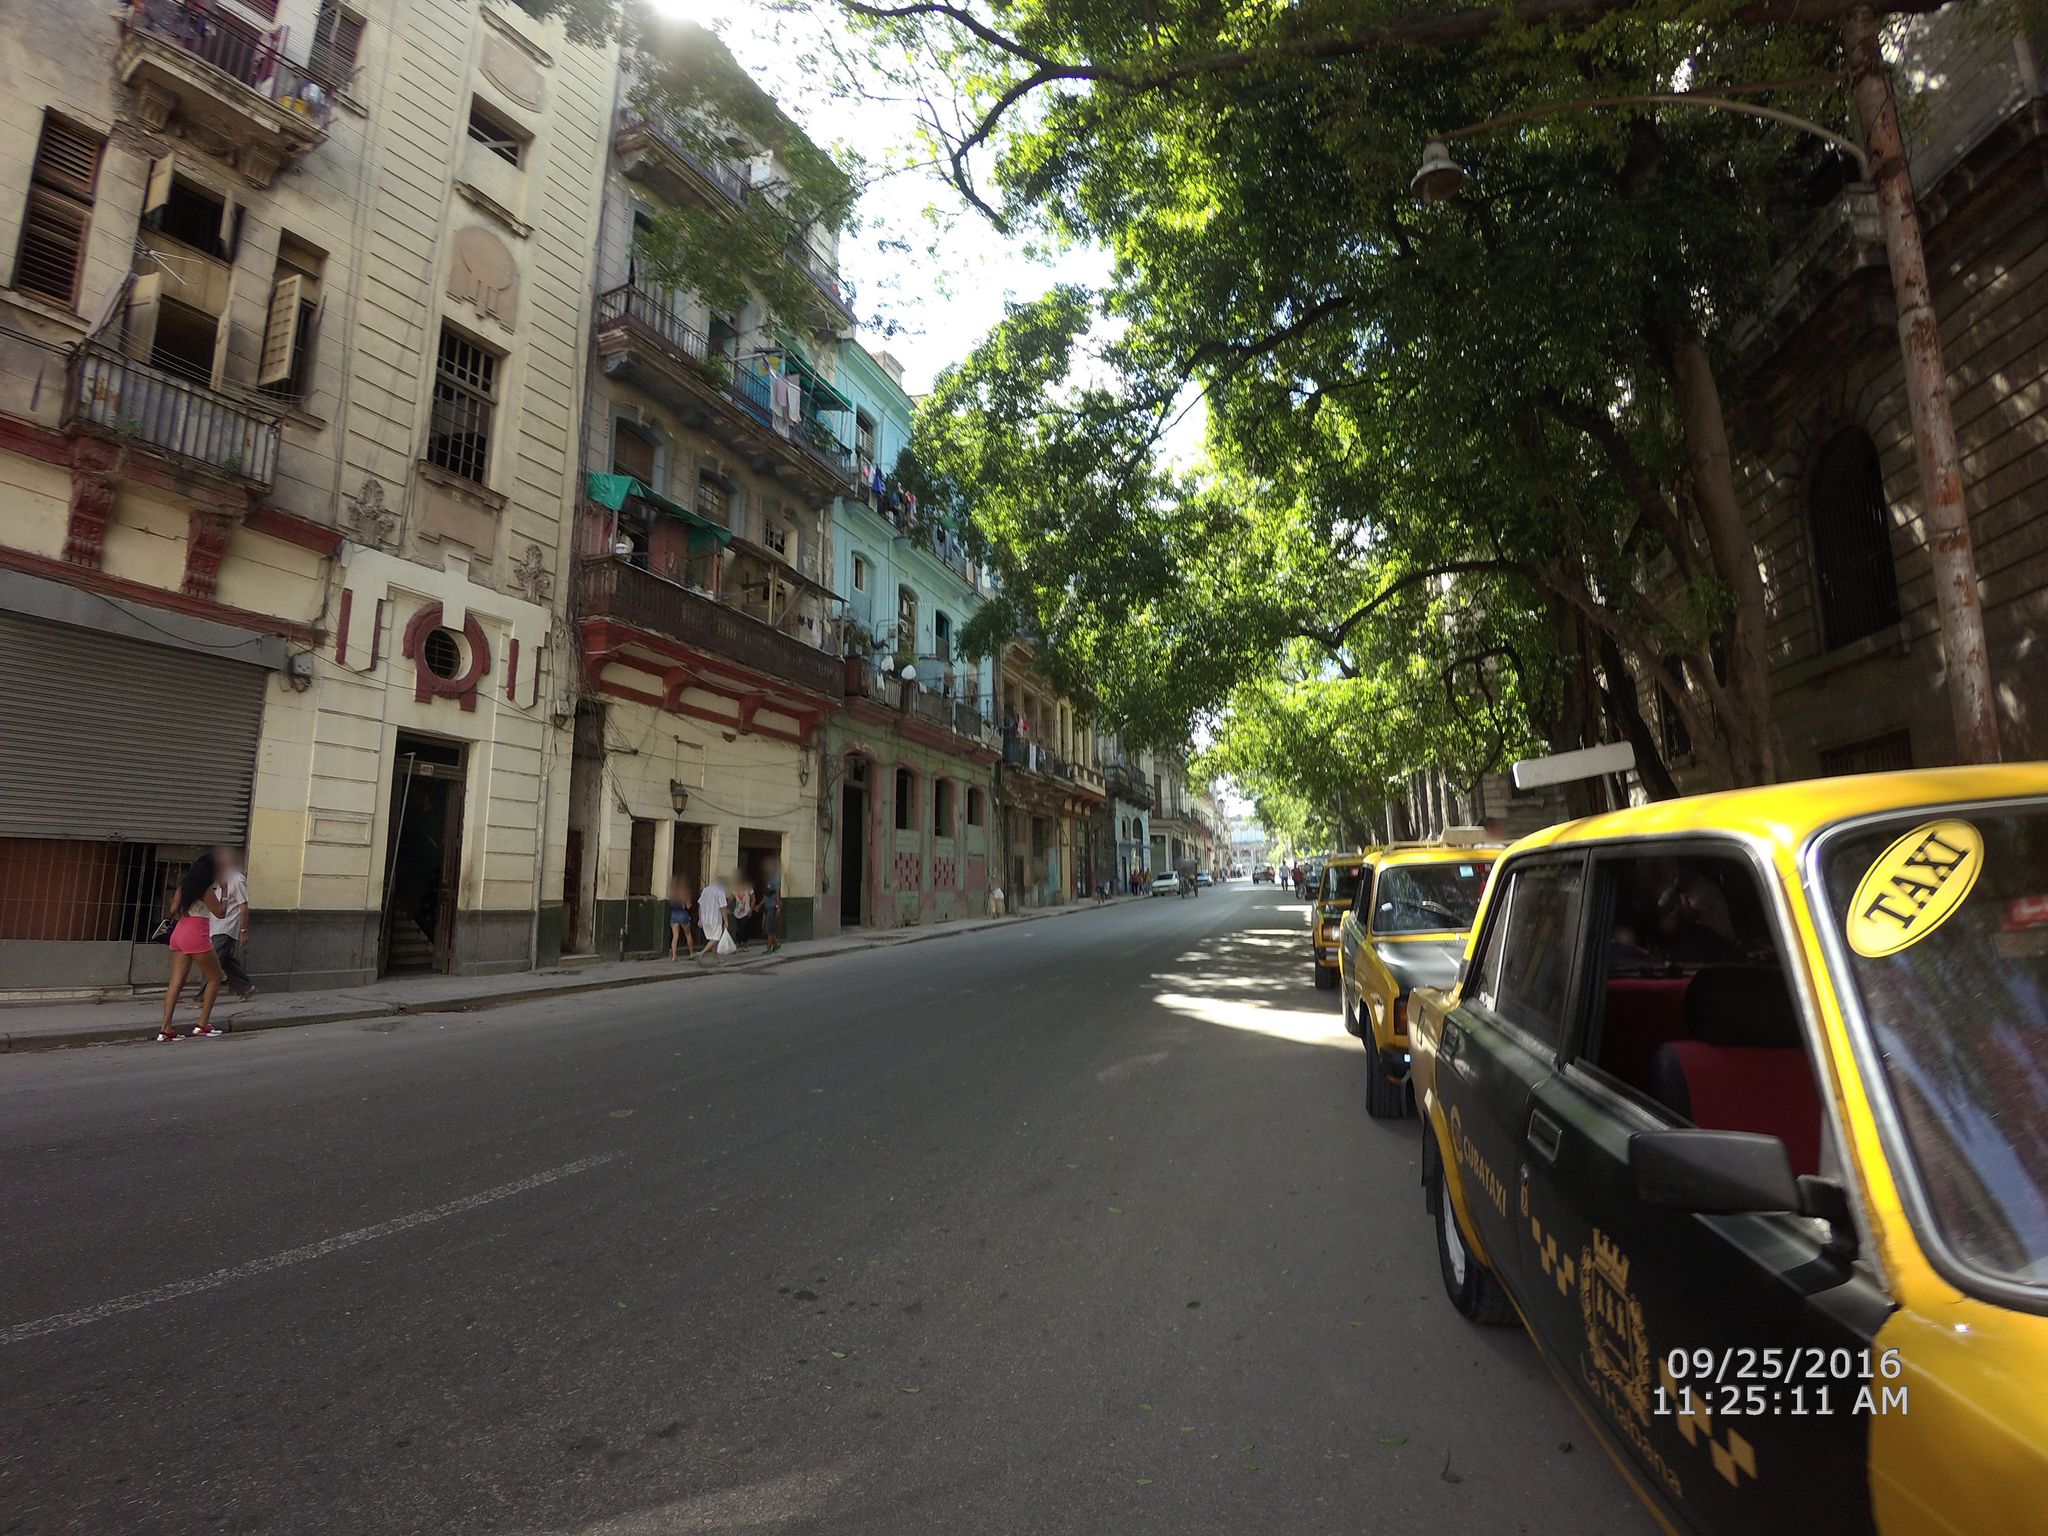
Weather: clear
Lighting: day
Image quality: good
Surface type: walking surface
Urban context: urban centre
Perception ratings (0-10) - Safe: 3.18, Lively: 9.29, Beautiful: 4.28, Boring: 0.46, Depressing: 4.49, Wealthy: 7.75